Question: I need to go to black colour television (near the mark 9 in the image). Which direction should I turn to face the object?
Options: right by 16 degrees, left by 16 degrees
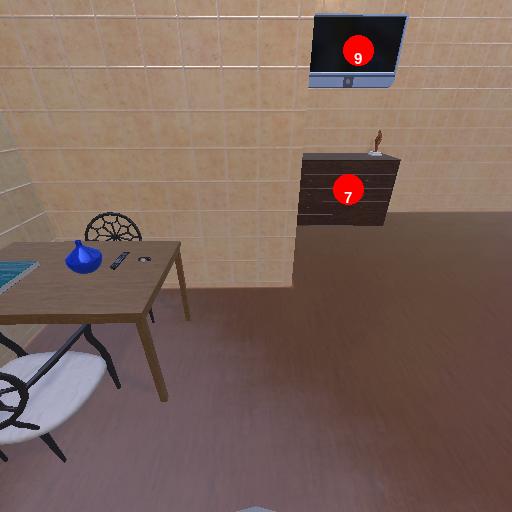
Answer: right by 16 degrees